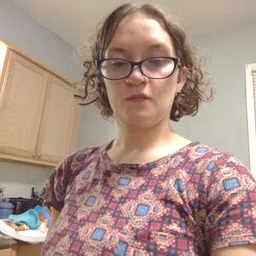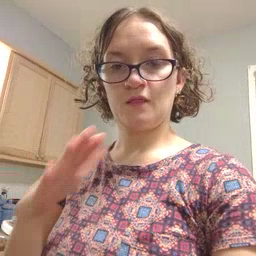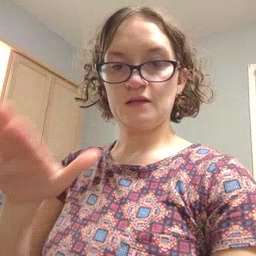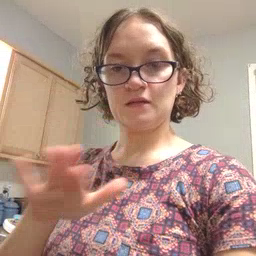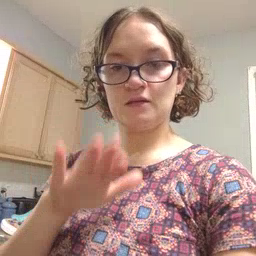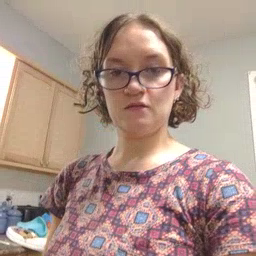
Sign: clean